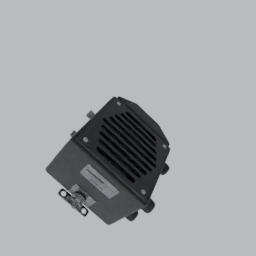
Label: electronics